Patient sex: M
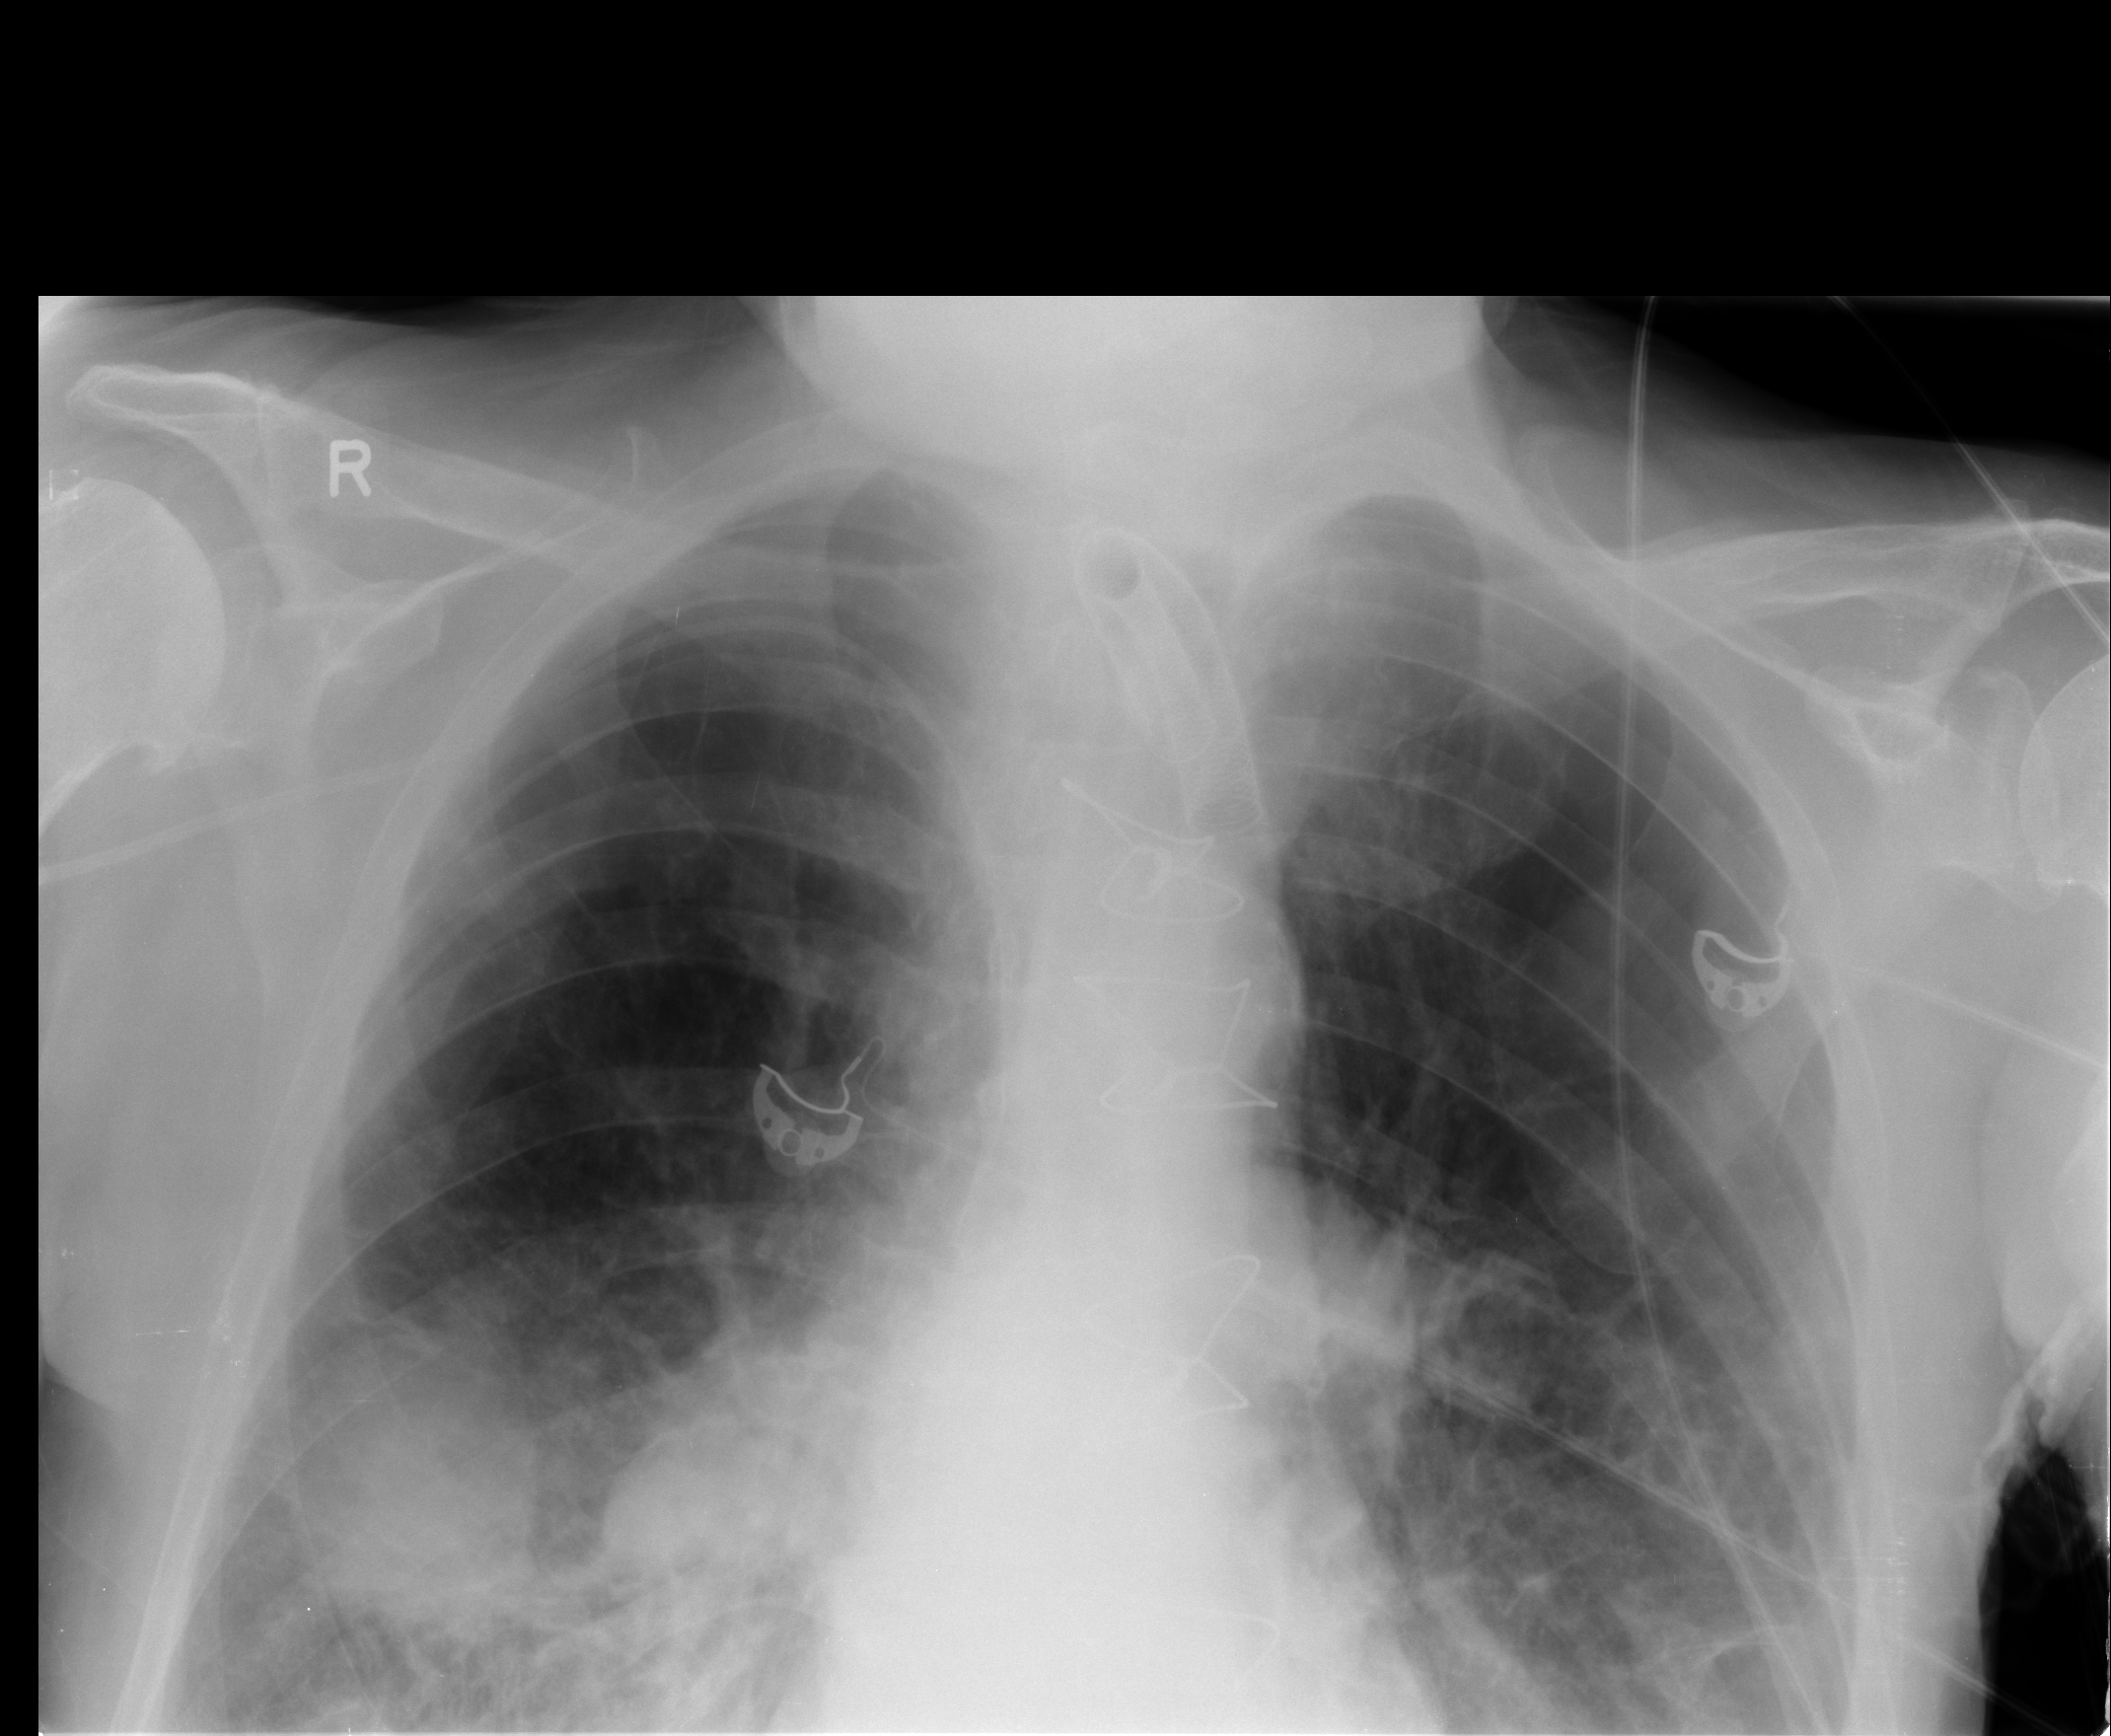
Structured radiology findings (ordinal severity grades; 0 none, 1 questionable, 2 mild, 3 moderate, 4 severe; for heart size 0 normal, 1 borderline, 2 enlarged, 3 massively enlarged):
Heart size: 0
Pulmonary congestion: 0
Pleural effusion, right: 2
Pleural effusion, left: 0
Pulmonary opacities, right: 0
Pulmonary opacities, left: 2
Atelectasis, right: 2
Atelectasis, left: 0